Question:
As shown in the picture, I want my vb.net application to run minimized like that a show a pop-up when the minimize button is hit. Is there a way I can do that?
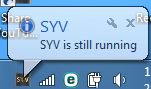
Answer: Try this...
You can use the notifyicon control...Hide the form when it's minimized and show the notifyicon, otherwise, show the form and hide the notifyicon control...
Add notifyicon control
Add this code under the form resize event
'''
If Me.WindowState = FormWindowState.Minimized Then
Me.WindowState = FormWindowState.Minimized
NotifyIcon1.Visible = True
NotifyIcon1.ShowBalloonTip(5, "System", "DoubleClick on the Icon to restore the application.", ToolTipIcon.Info)
Me.Hide()
End If
'''
Under the doubleclick event of notifyicon control, add this code...
'''
Me.Show()
Me.WindowState = FormWindowState.Maximized
NotifyIcon1.Visible = False
'''